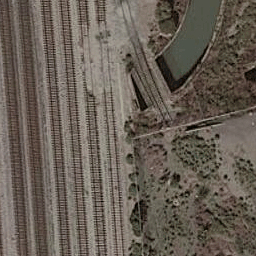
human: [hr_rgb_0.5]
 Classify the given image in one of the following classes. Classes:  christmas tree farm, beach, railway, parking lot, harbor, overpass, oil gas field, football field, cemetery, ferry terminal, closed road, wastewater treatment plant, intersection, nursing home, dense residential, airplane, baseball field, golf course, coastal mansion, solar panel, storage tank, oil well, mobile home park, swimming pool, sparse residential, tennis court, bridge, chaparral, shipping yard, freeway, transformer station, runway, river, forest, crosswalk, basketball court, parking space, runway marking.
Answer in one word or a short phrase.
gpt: railway